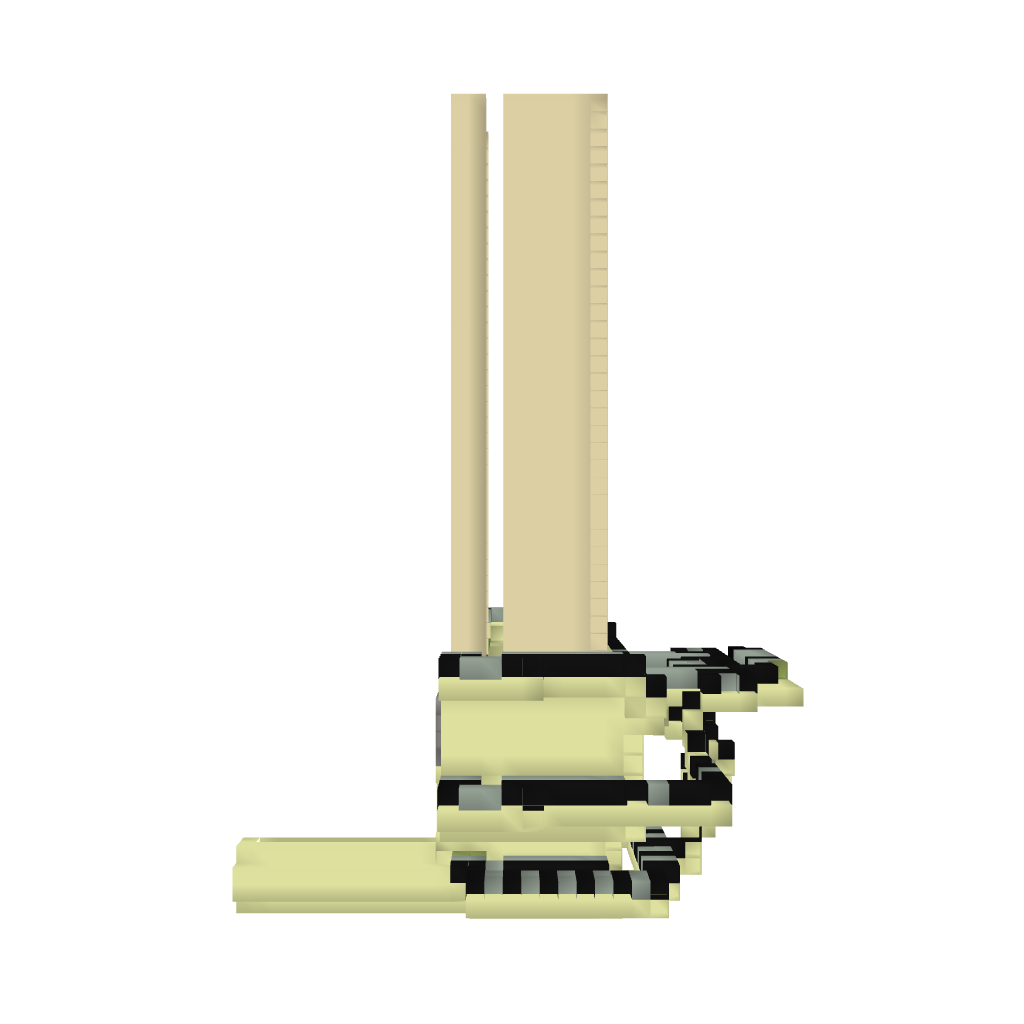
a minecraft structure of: Automatic Redstone 25x8-Shot TNT-Gun